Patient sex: M
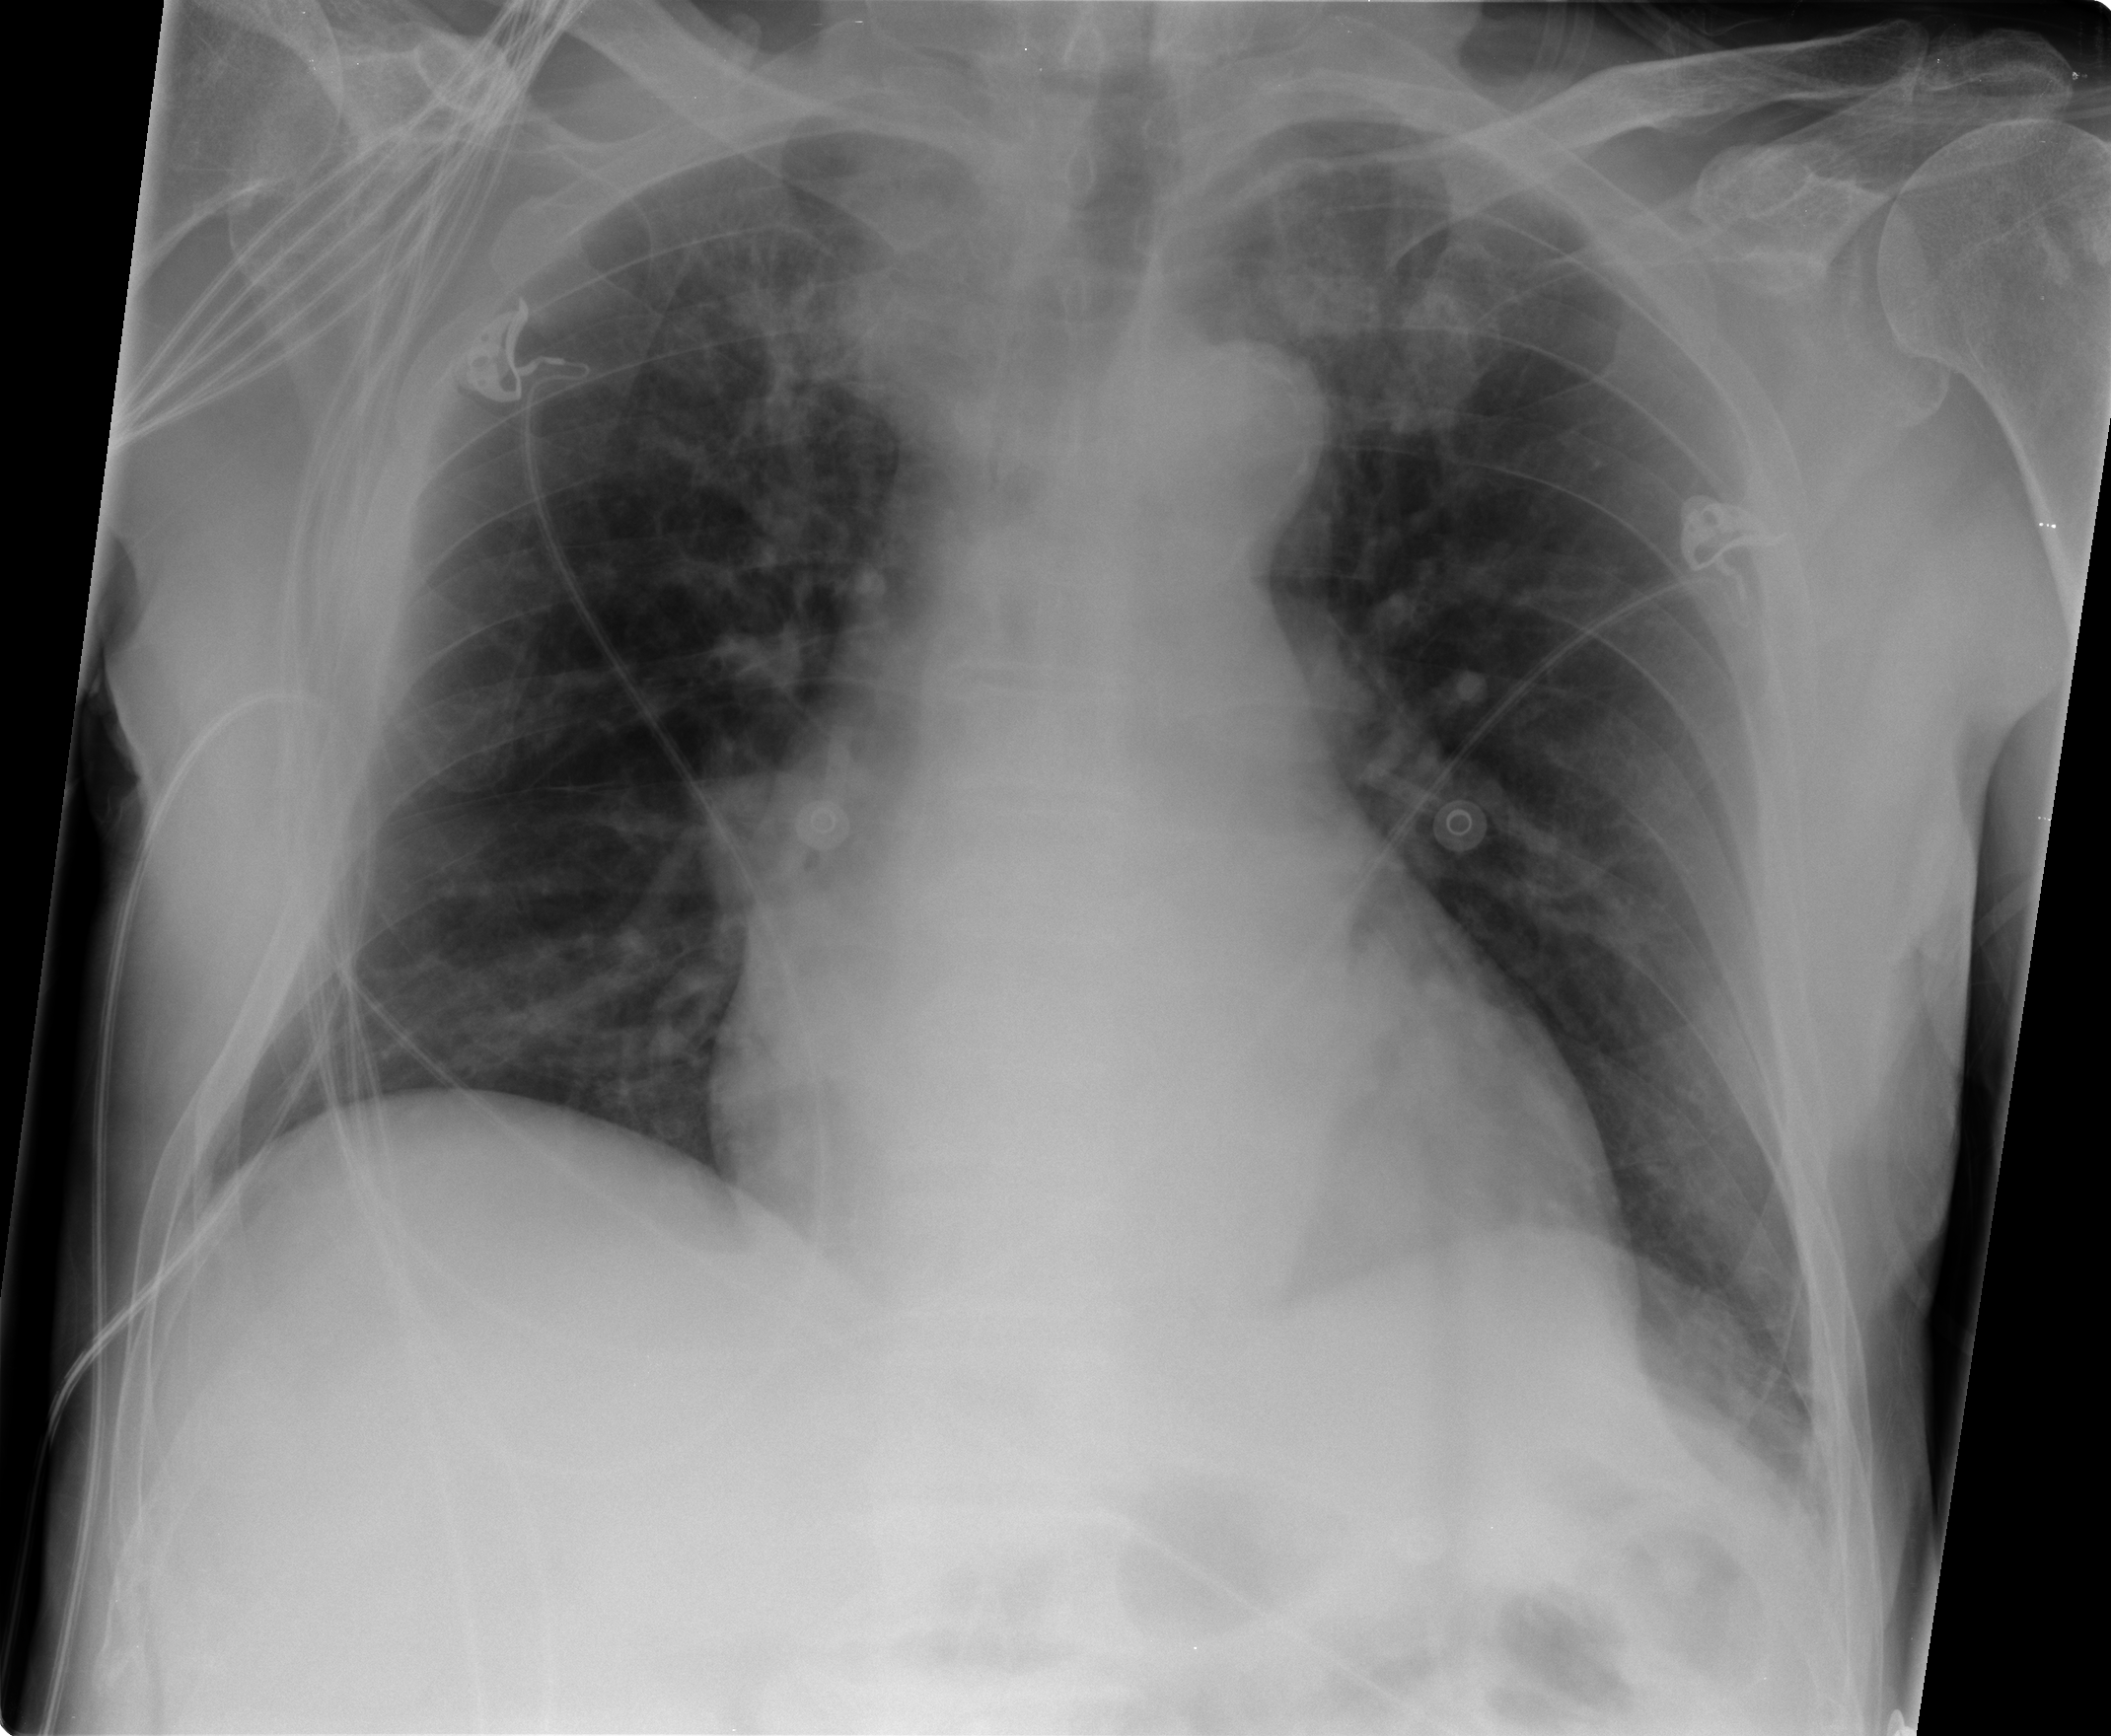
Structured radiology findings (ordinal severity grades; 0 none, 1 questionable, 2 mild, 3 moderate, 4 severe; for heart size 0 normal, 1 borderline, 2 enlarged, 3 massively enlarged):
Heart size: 2
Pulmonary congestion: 2
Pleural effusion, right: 0
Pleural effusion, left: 0
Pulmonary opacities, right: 0
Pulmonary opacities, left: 0
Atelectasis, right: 2
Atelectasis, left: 2